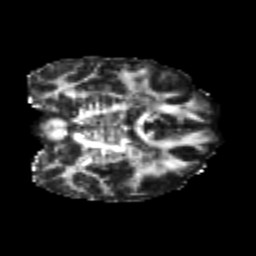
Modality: FA
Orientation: coronal
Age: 23
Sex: female
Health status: healthy
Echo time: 0.074 s